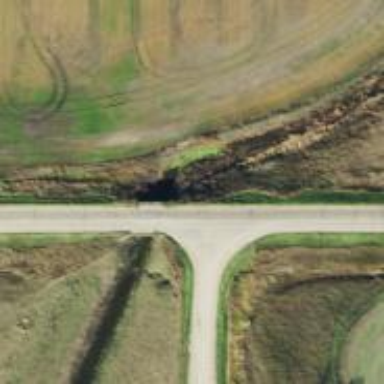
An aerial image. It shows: Tertiary road with asphalt surface.